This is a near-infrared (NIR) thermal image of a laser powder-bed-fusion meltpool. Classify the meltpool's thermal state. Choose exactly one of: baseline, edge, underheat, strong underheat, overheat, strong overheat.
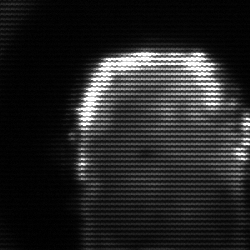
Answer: baseline